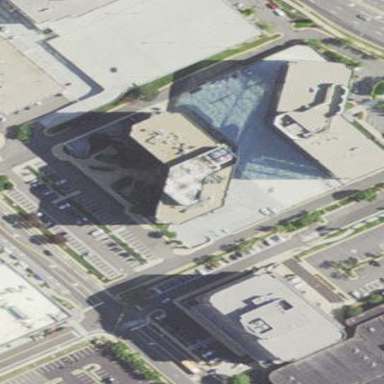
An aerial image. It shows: Office building.